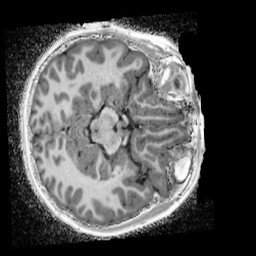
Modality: UNIT1_denoised
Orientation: axial
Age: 12
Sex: male
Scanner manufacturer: siemens
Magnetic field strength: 3 T
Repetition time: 4 s
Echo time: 0.00299 s